Field crop: tomato
Growth stage: 2
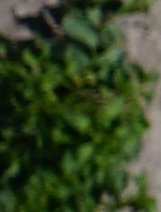
Species: tomato